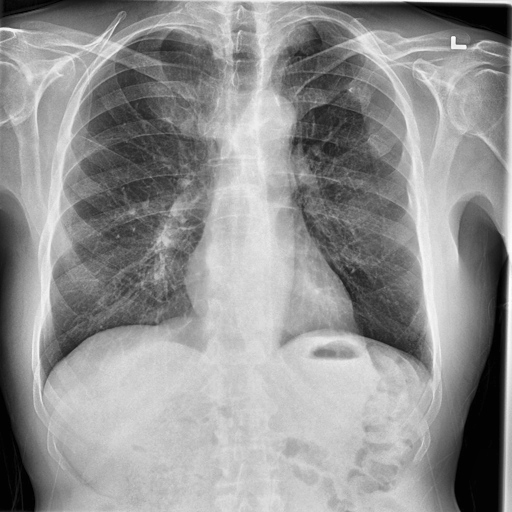
Finding: NORMAL